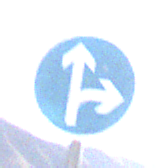
Verkehrszeichen: VorgeschriebeneFahrtrichtungGeradeausOderRechts
Umgebung: Outdoor, Nature
Tageszeit: MorningAfternoon
Wetter: PartlyCloudy
Licht: Natural
Jahreszeit: NotSpecified
Kontrast: HighContrast